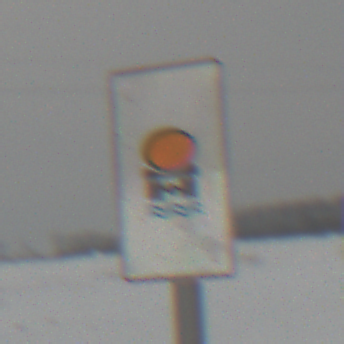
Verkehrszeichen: FahrzeugeMitWassergefaehrdenderLadungOhnePfeilsymbol
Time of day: MorningAfternoon
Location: Outdoor (Nature)
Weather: Overcast
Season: Winter
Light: Natural